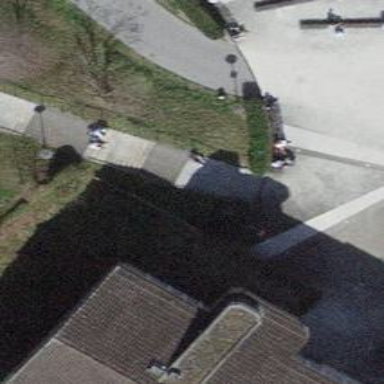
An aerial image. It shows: Road with steps.